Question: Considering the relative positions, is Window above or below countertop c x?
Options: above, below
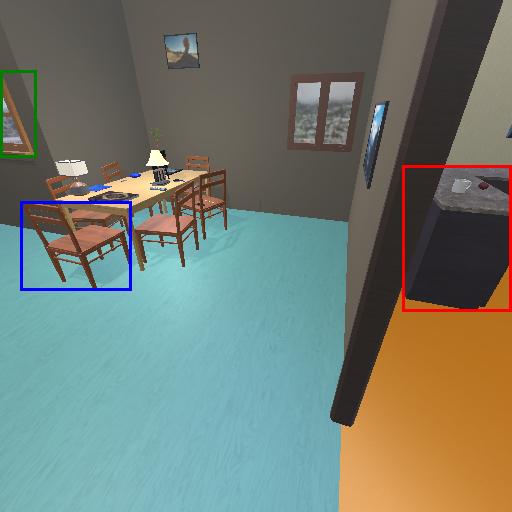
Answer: above